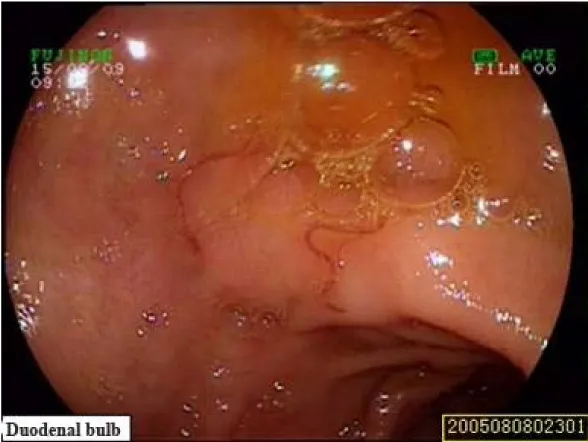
Hook worm could be seen in the duodenal bulb through the Esophagogastroduodenoscopy.
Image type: endoscopy (gi_endoscopy)